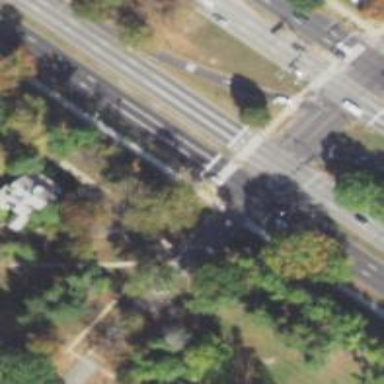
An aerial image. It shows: Zebra crossing for pedestrians.